【题型】选择题　【知识点】函数　【难度】easy
若$a>0$且$a\neq1$，则函数$f(x)=a^x - 1$与函数$g(x)=\log_a\frac{1}{x^3}$在同一坐标系中的图象可能是（）

A.

B.

C.

D.

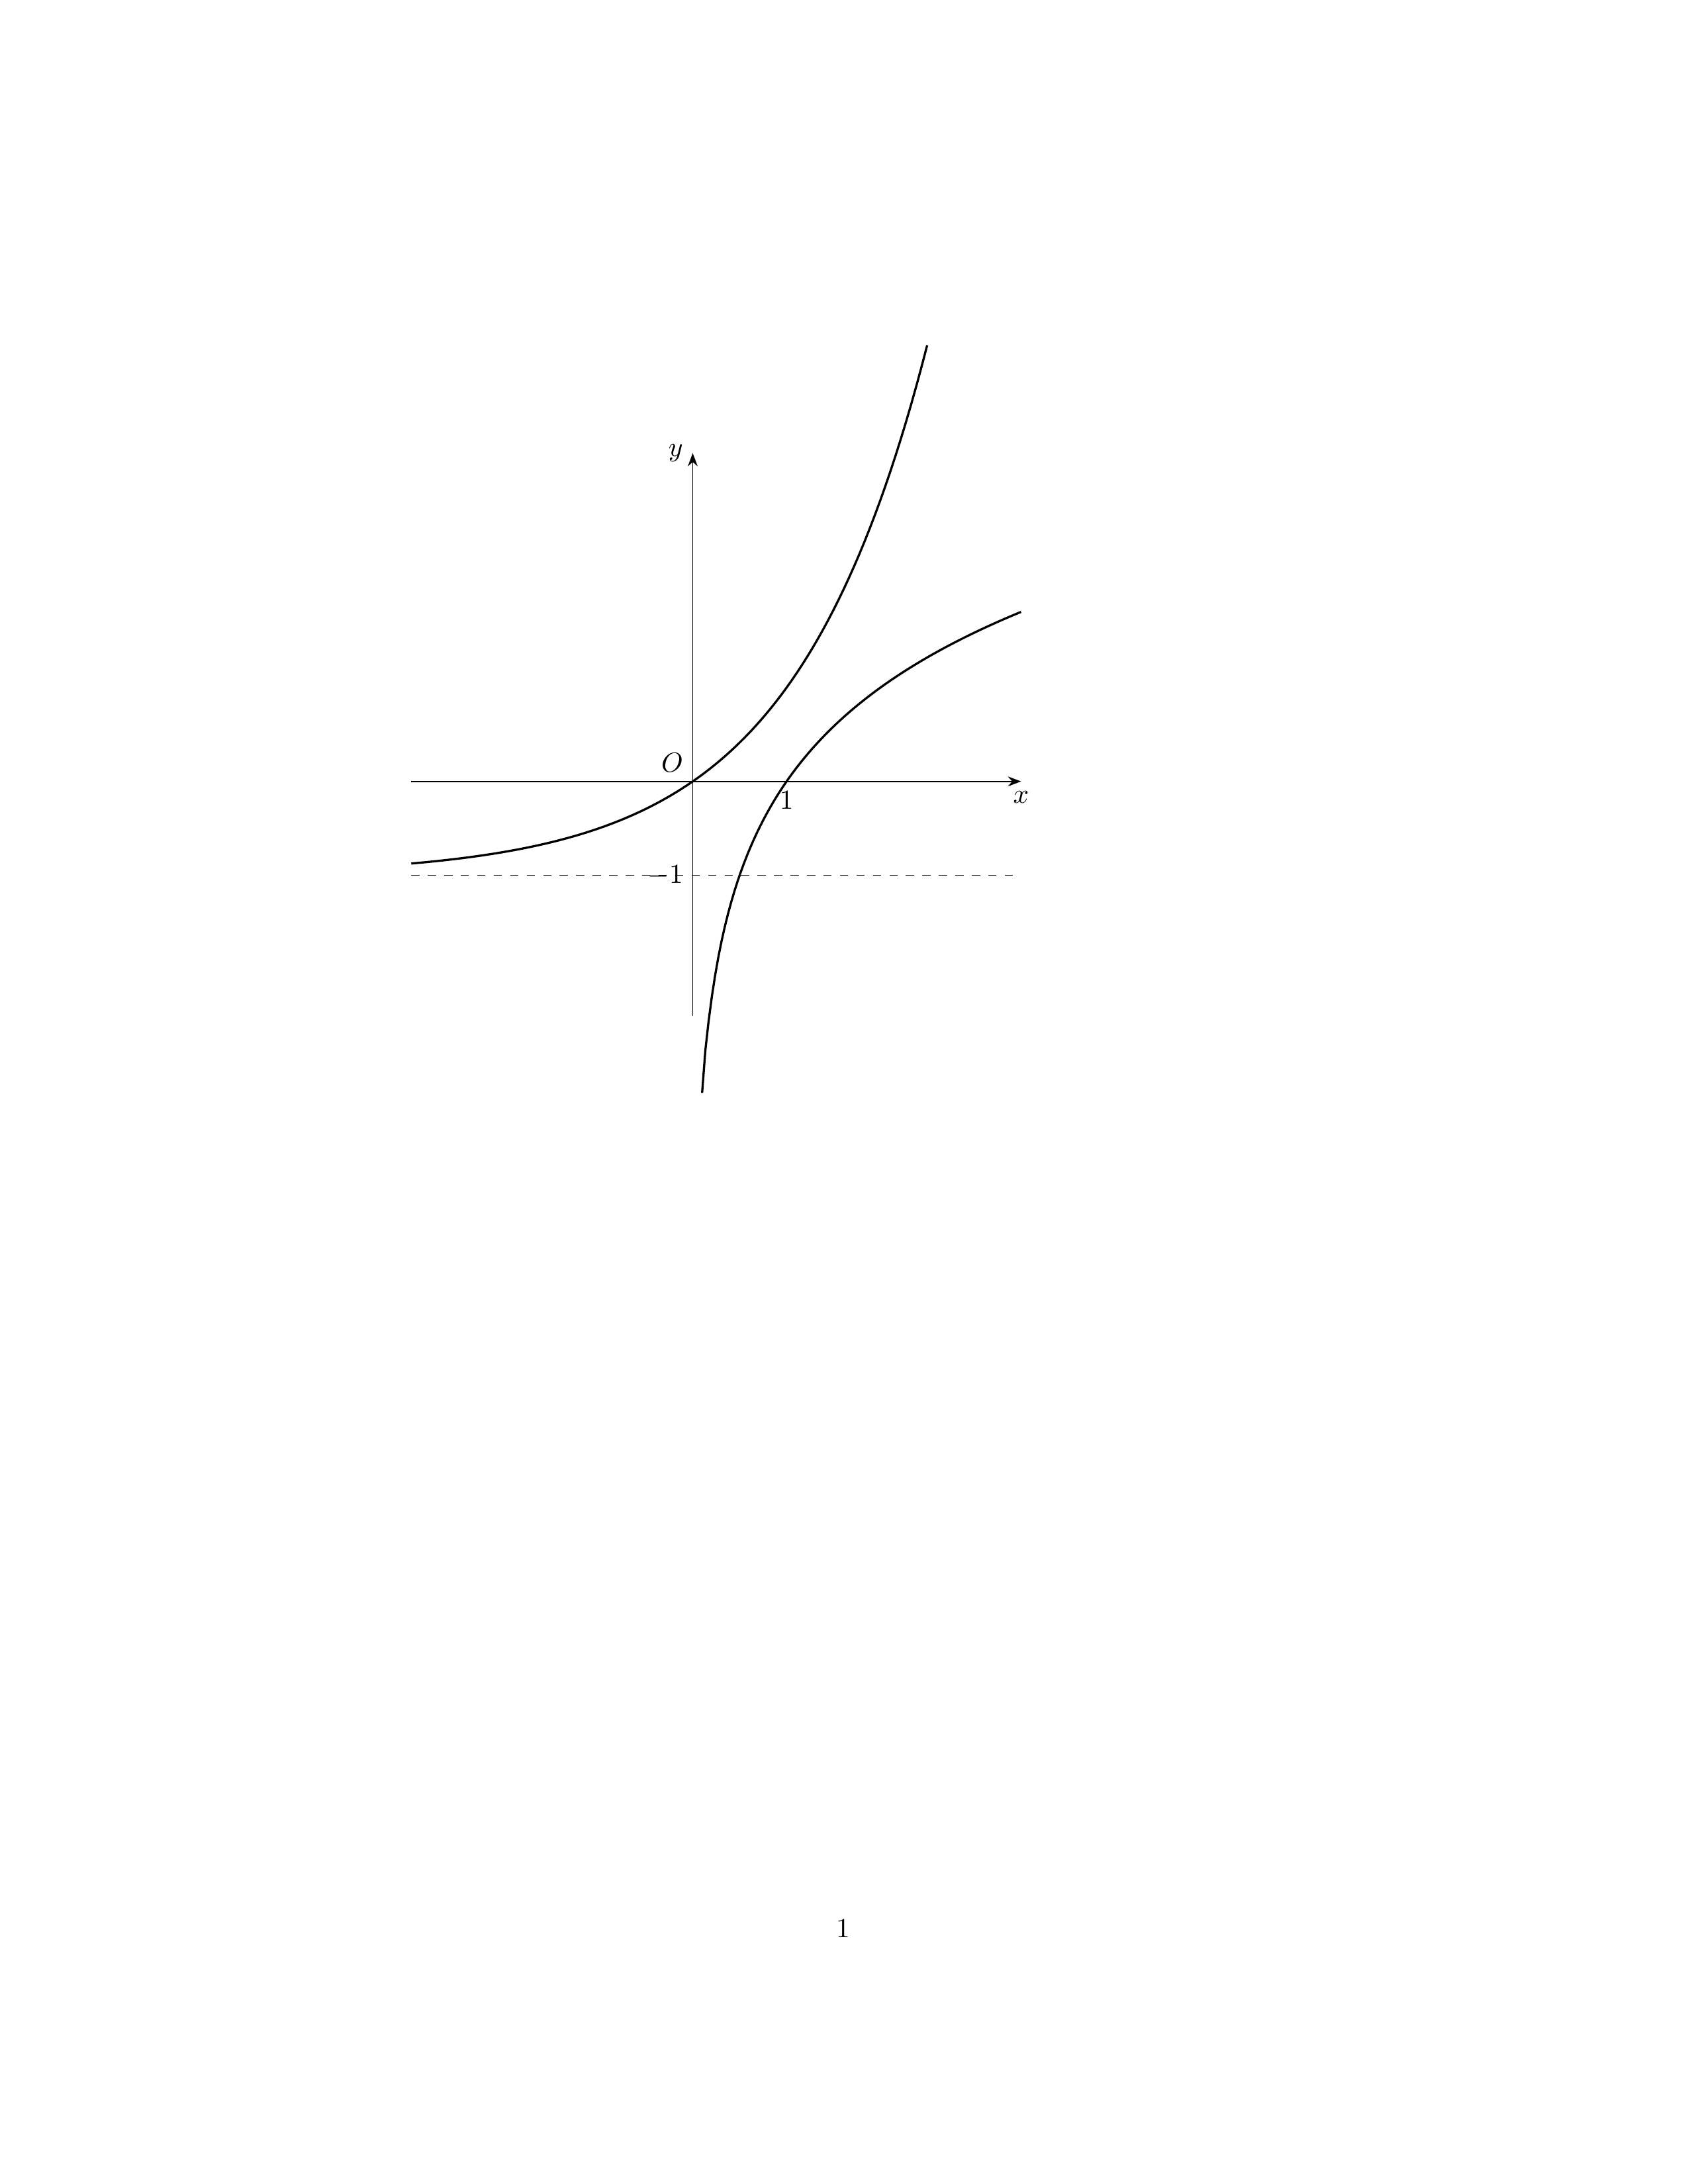
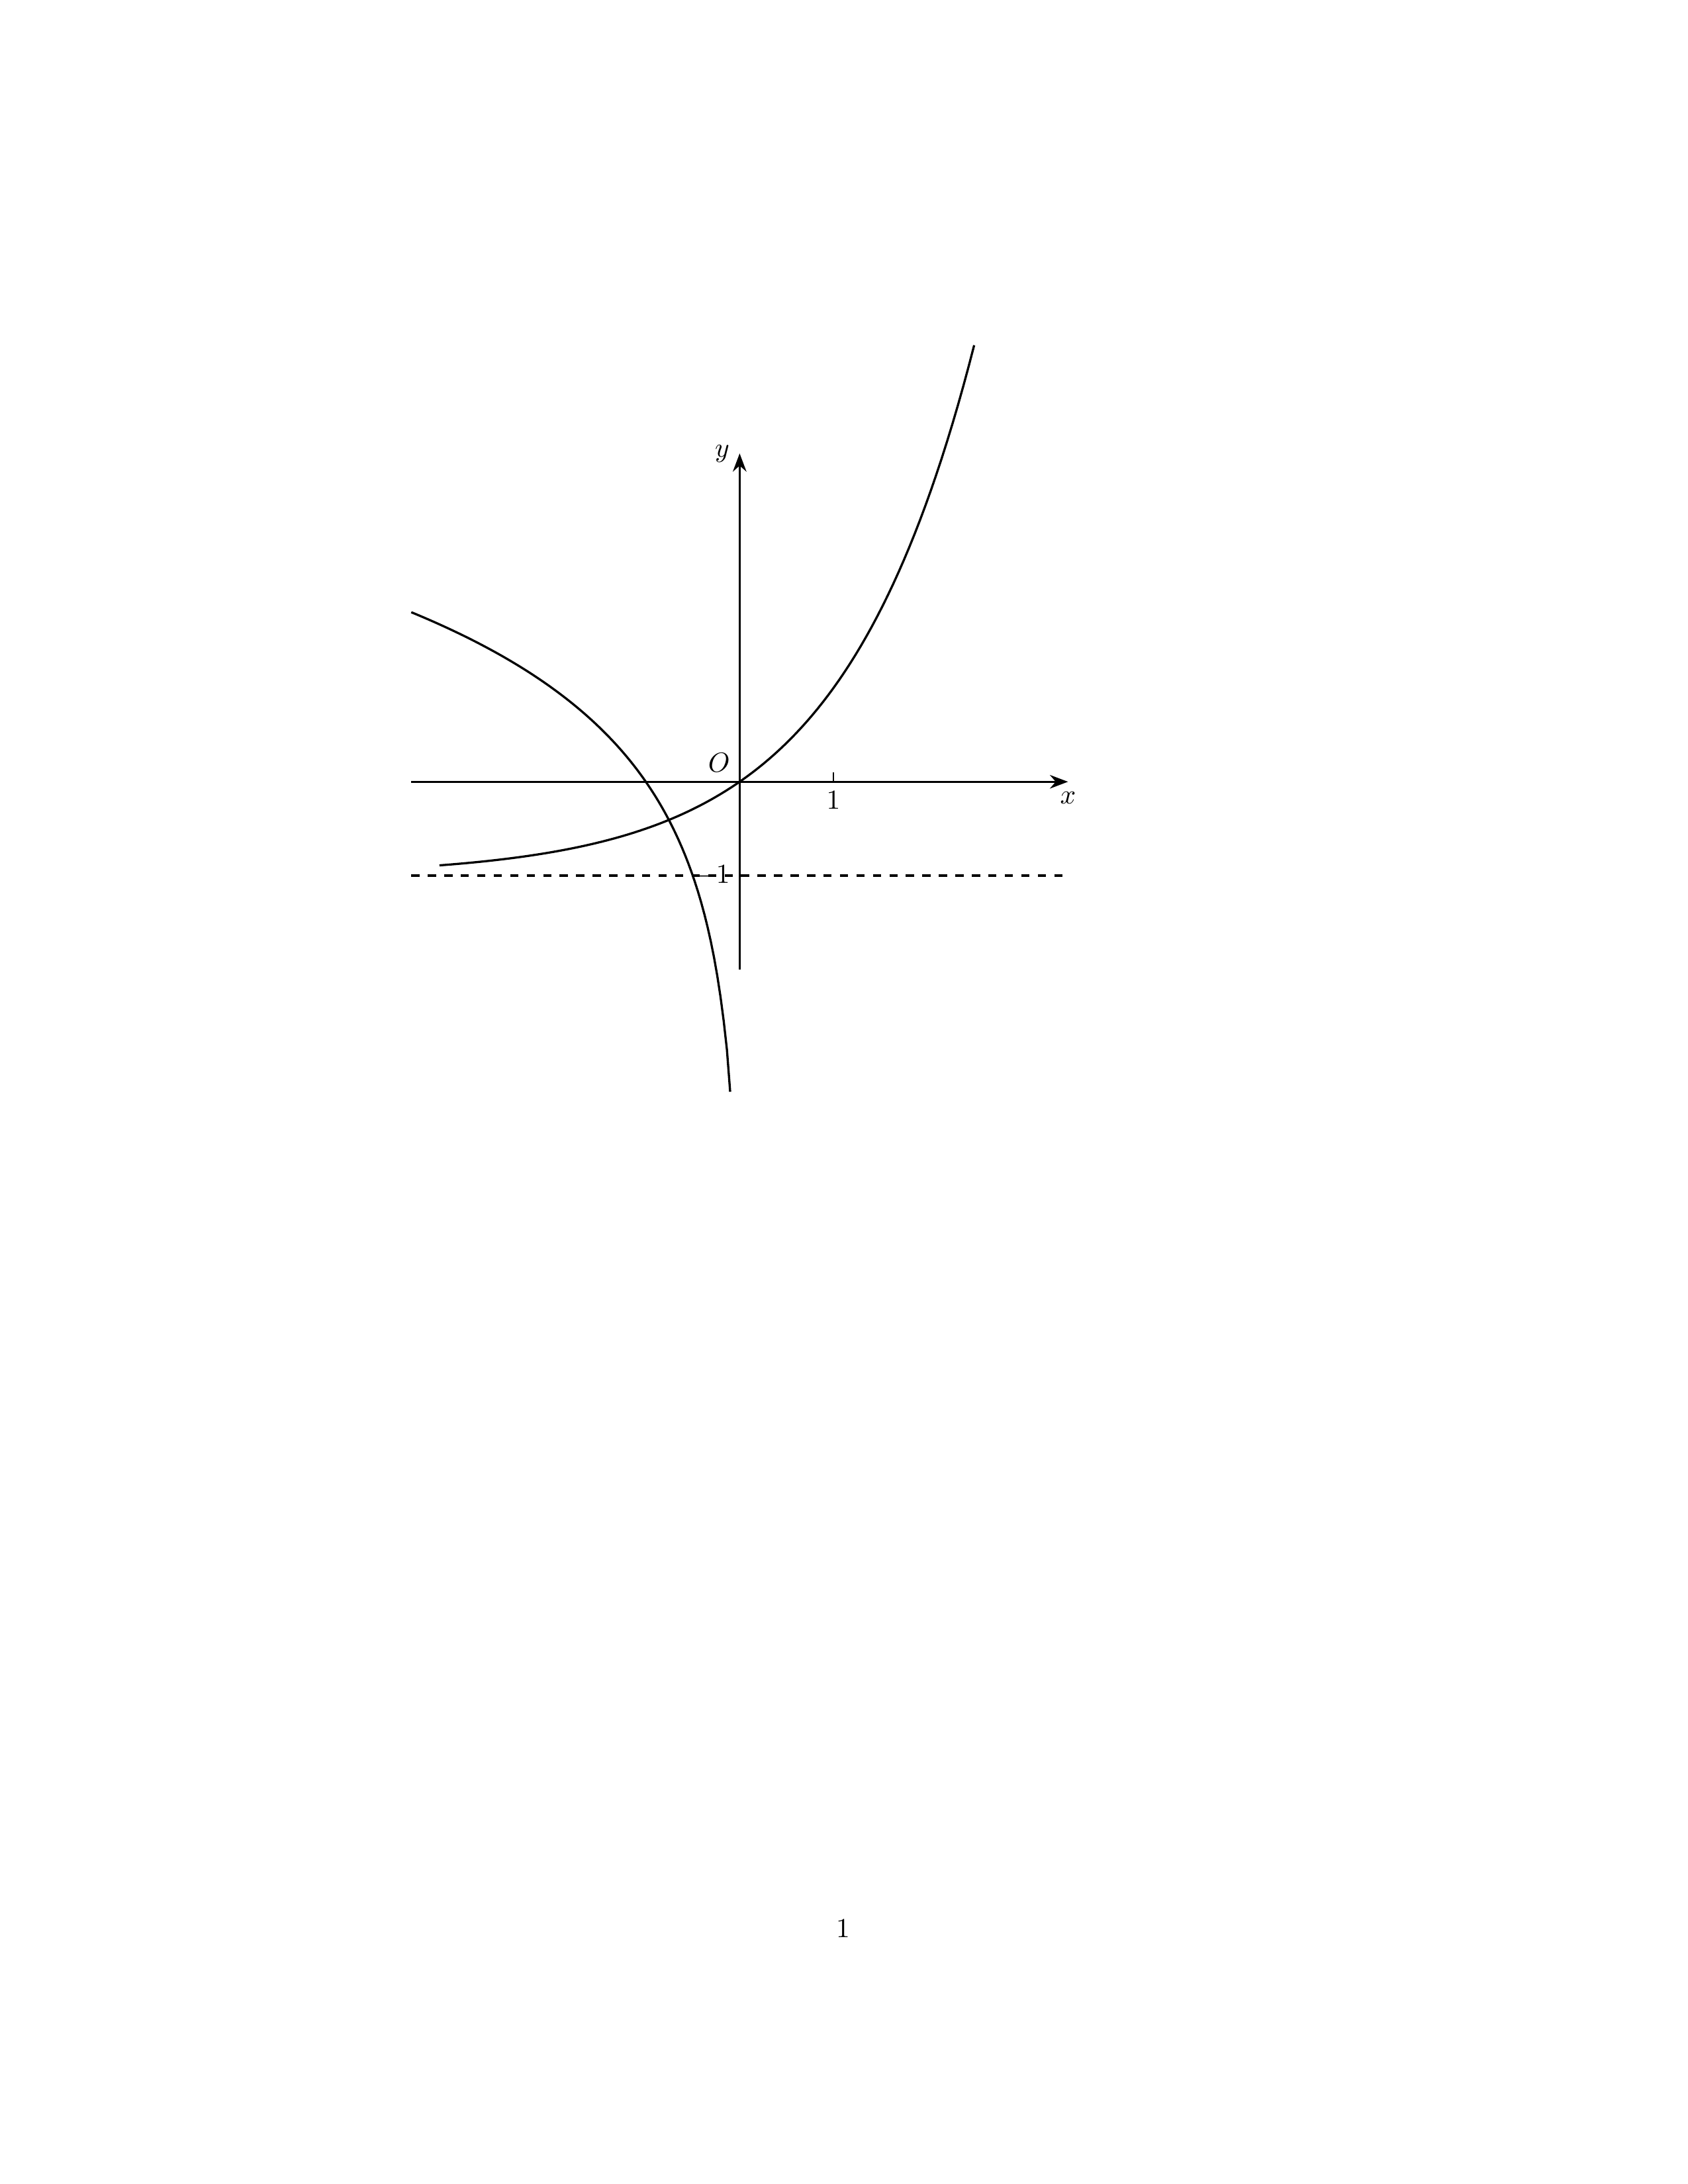
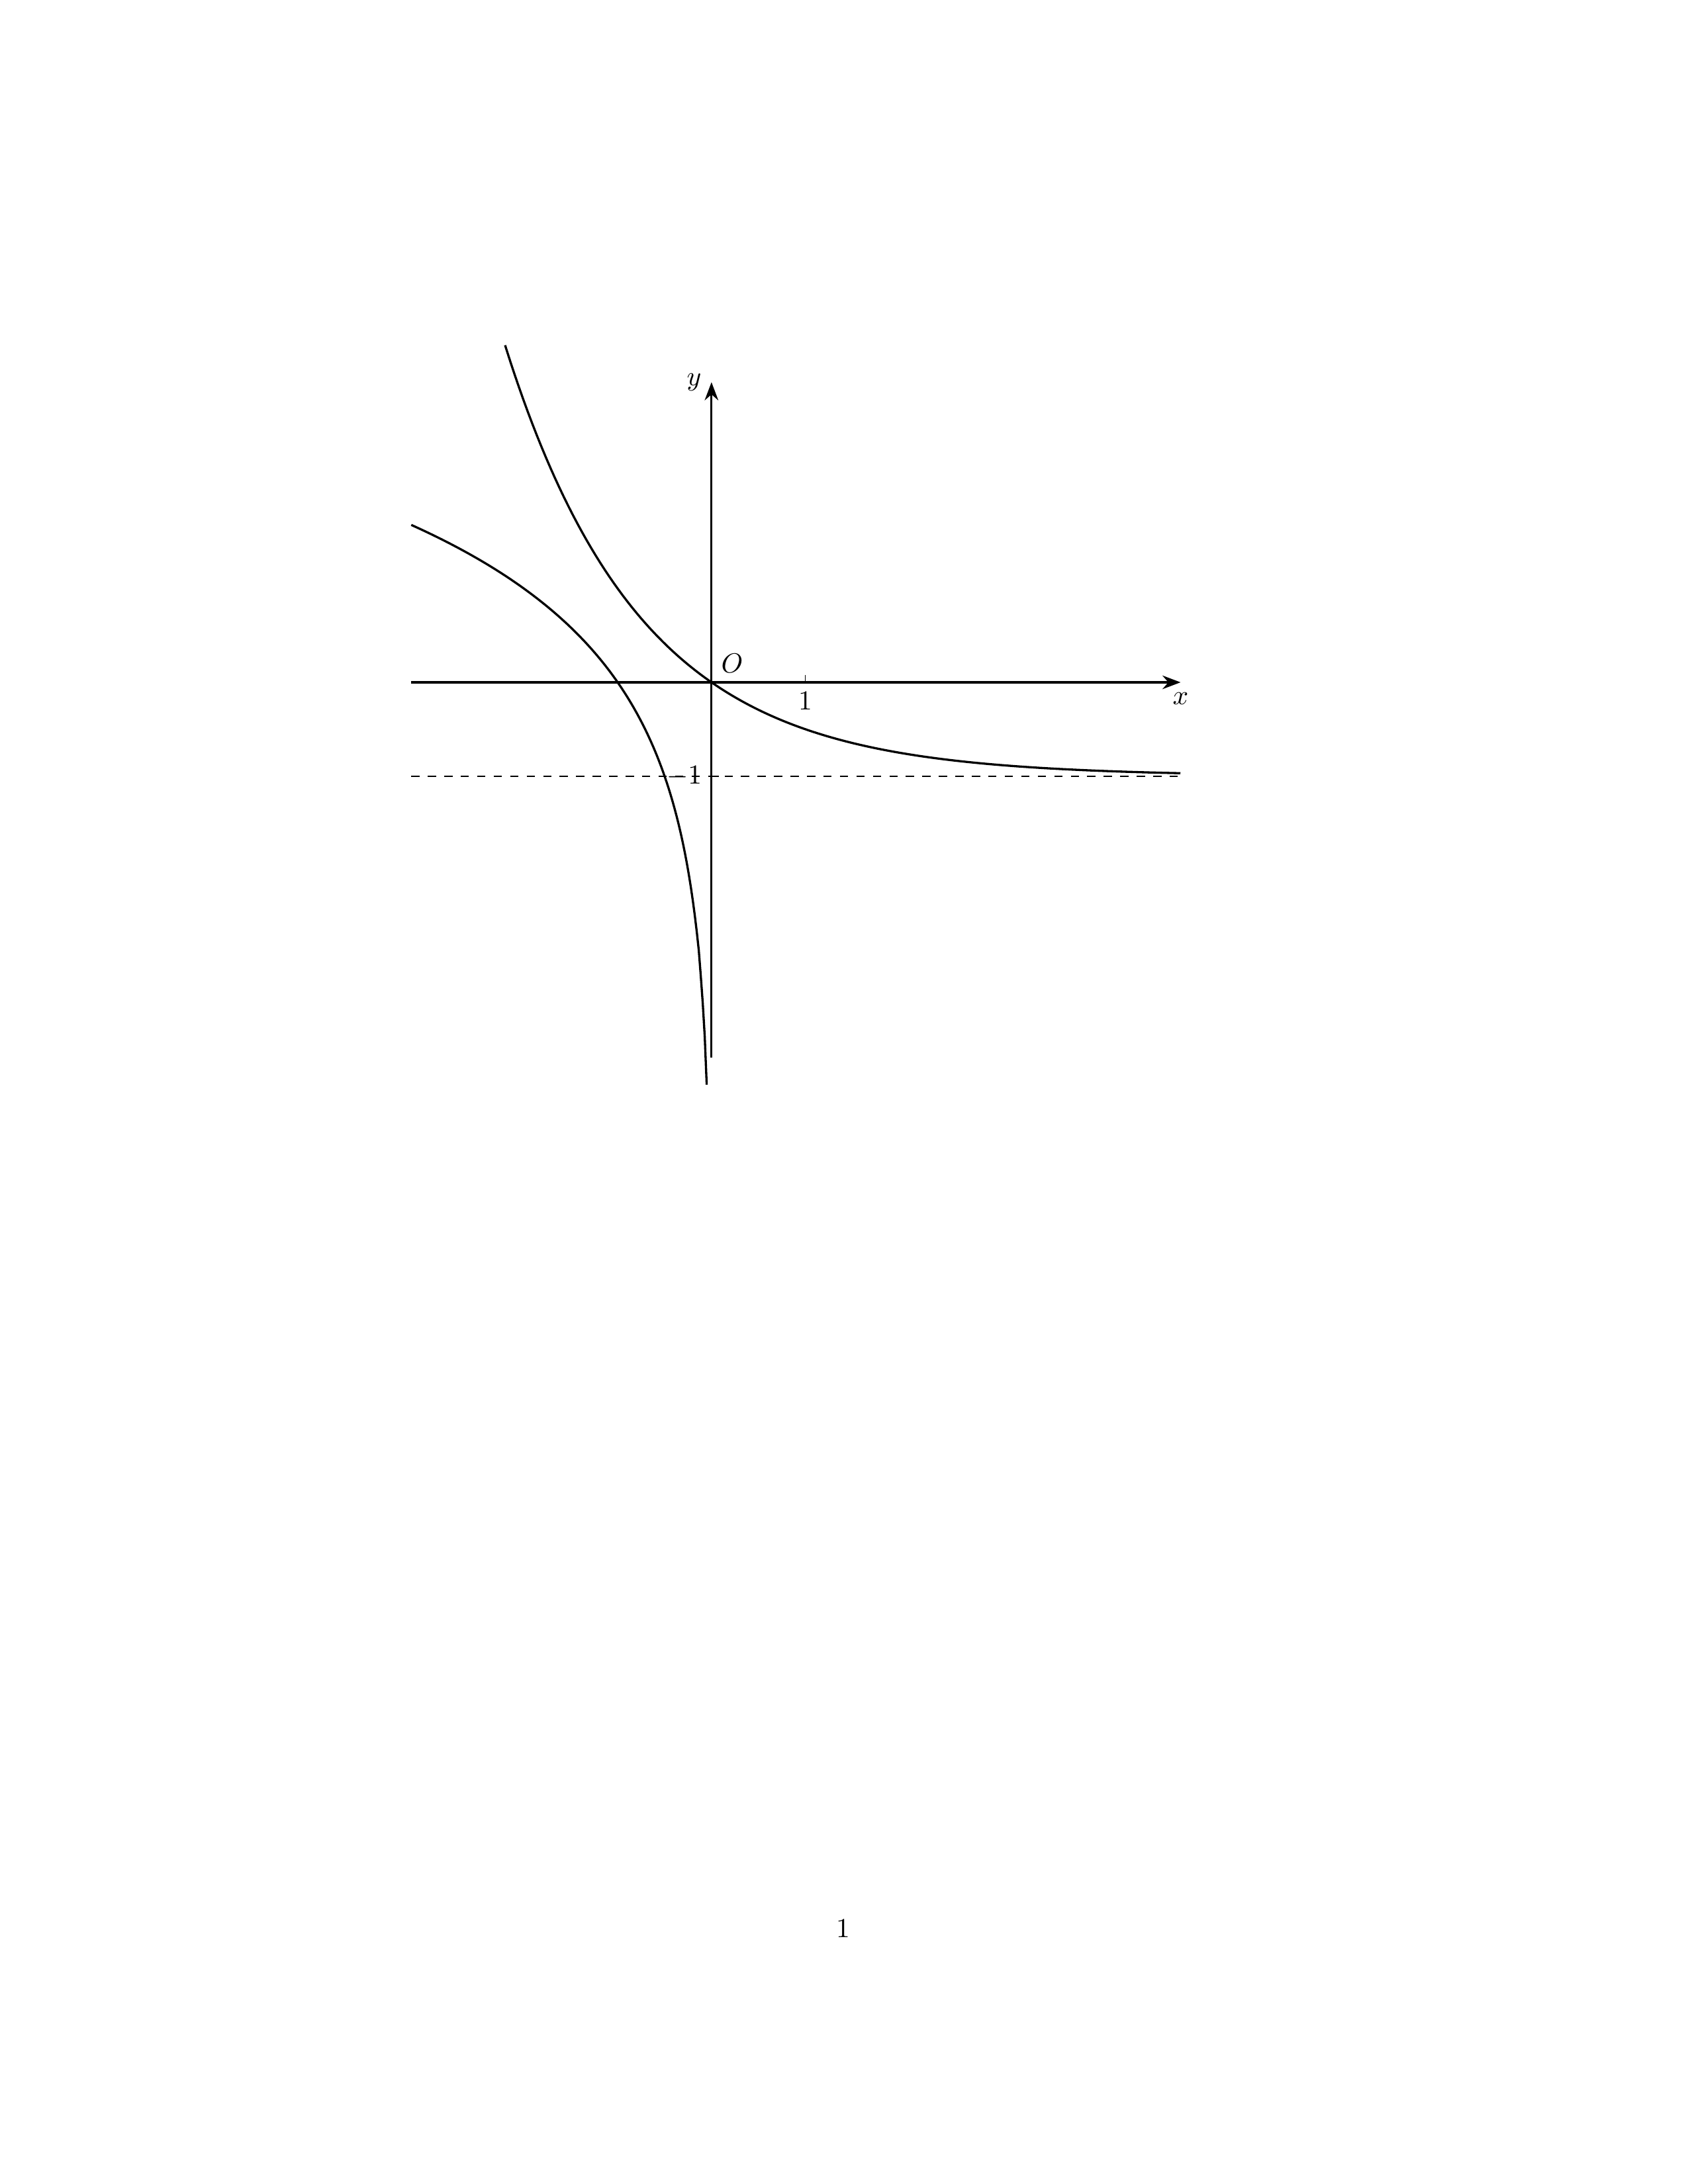
【解答】
\noindent【答案】D

\noindent【分析】根据函数的单调性、特殊点的函数值来确定正确答案.

\noindent【详解】由于$g(x)=\log_a\frac{1}{x^3}=-3\log_a x$，$f(x)=a^x - 1$，

\noindent 所以函数$f(x)$与函数$g(x)$单调性相反，故排除A，C.

\noindent 再由$g(1)=0$可排除B.

\noindent 故选：D